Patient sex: M
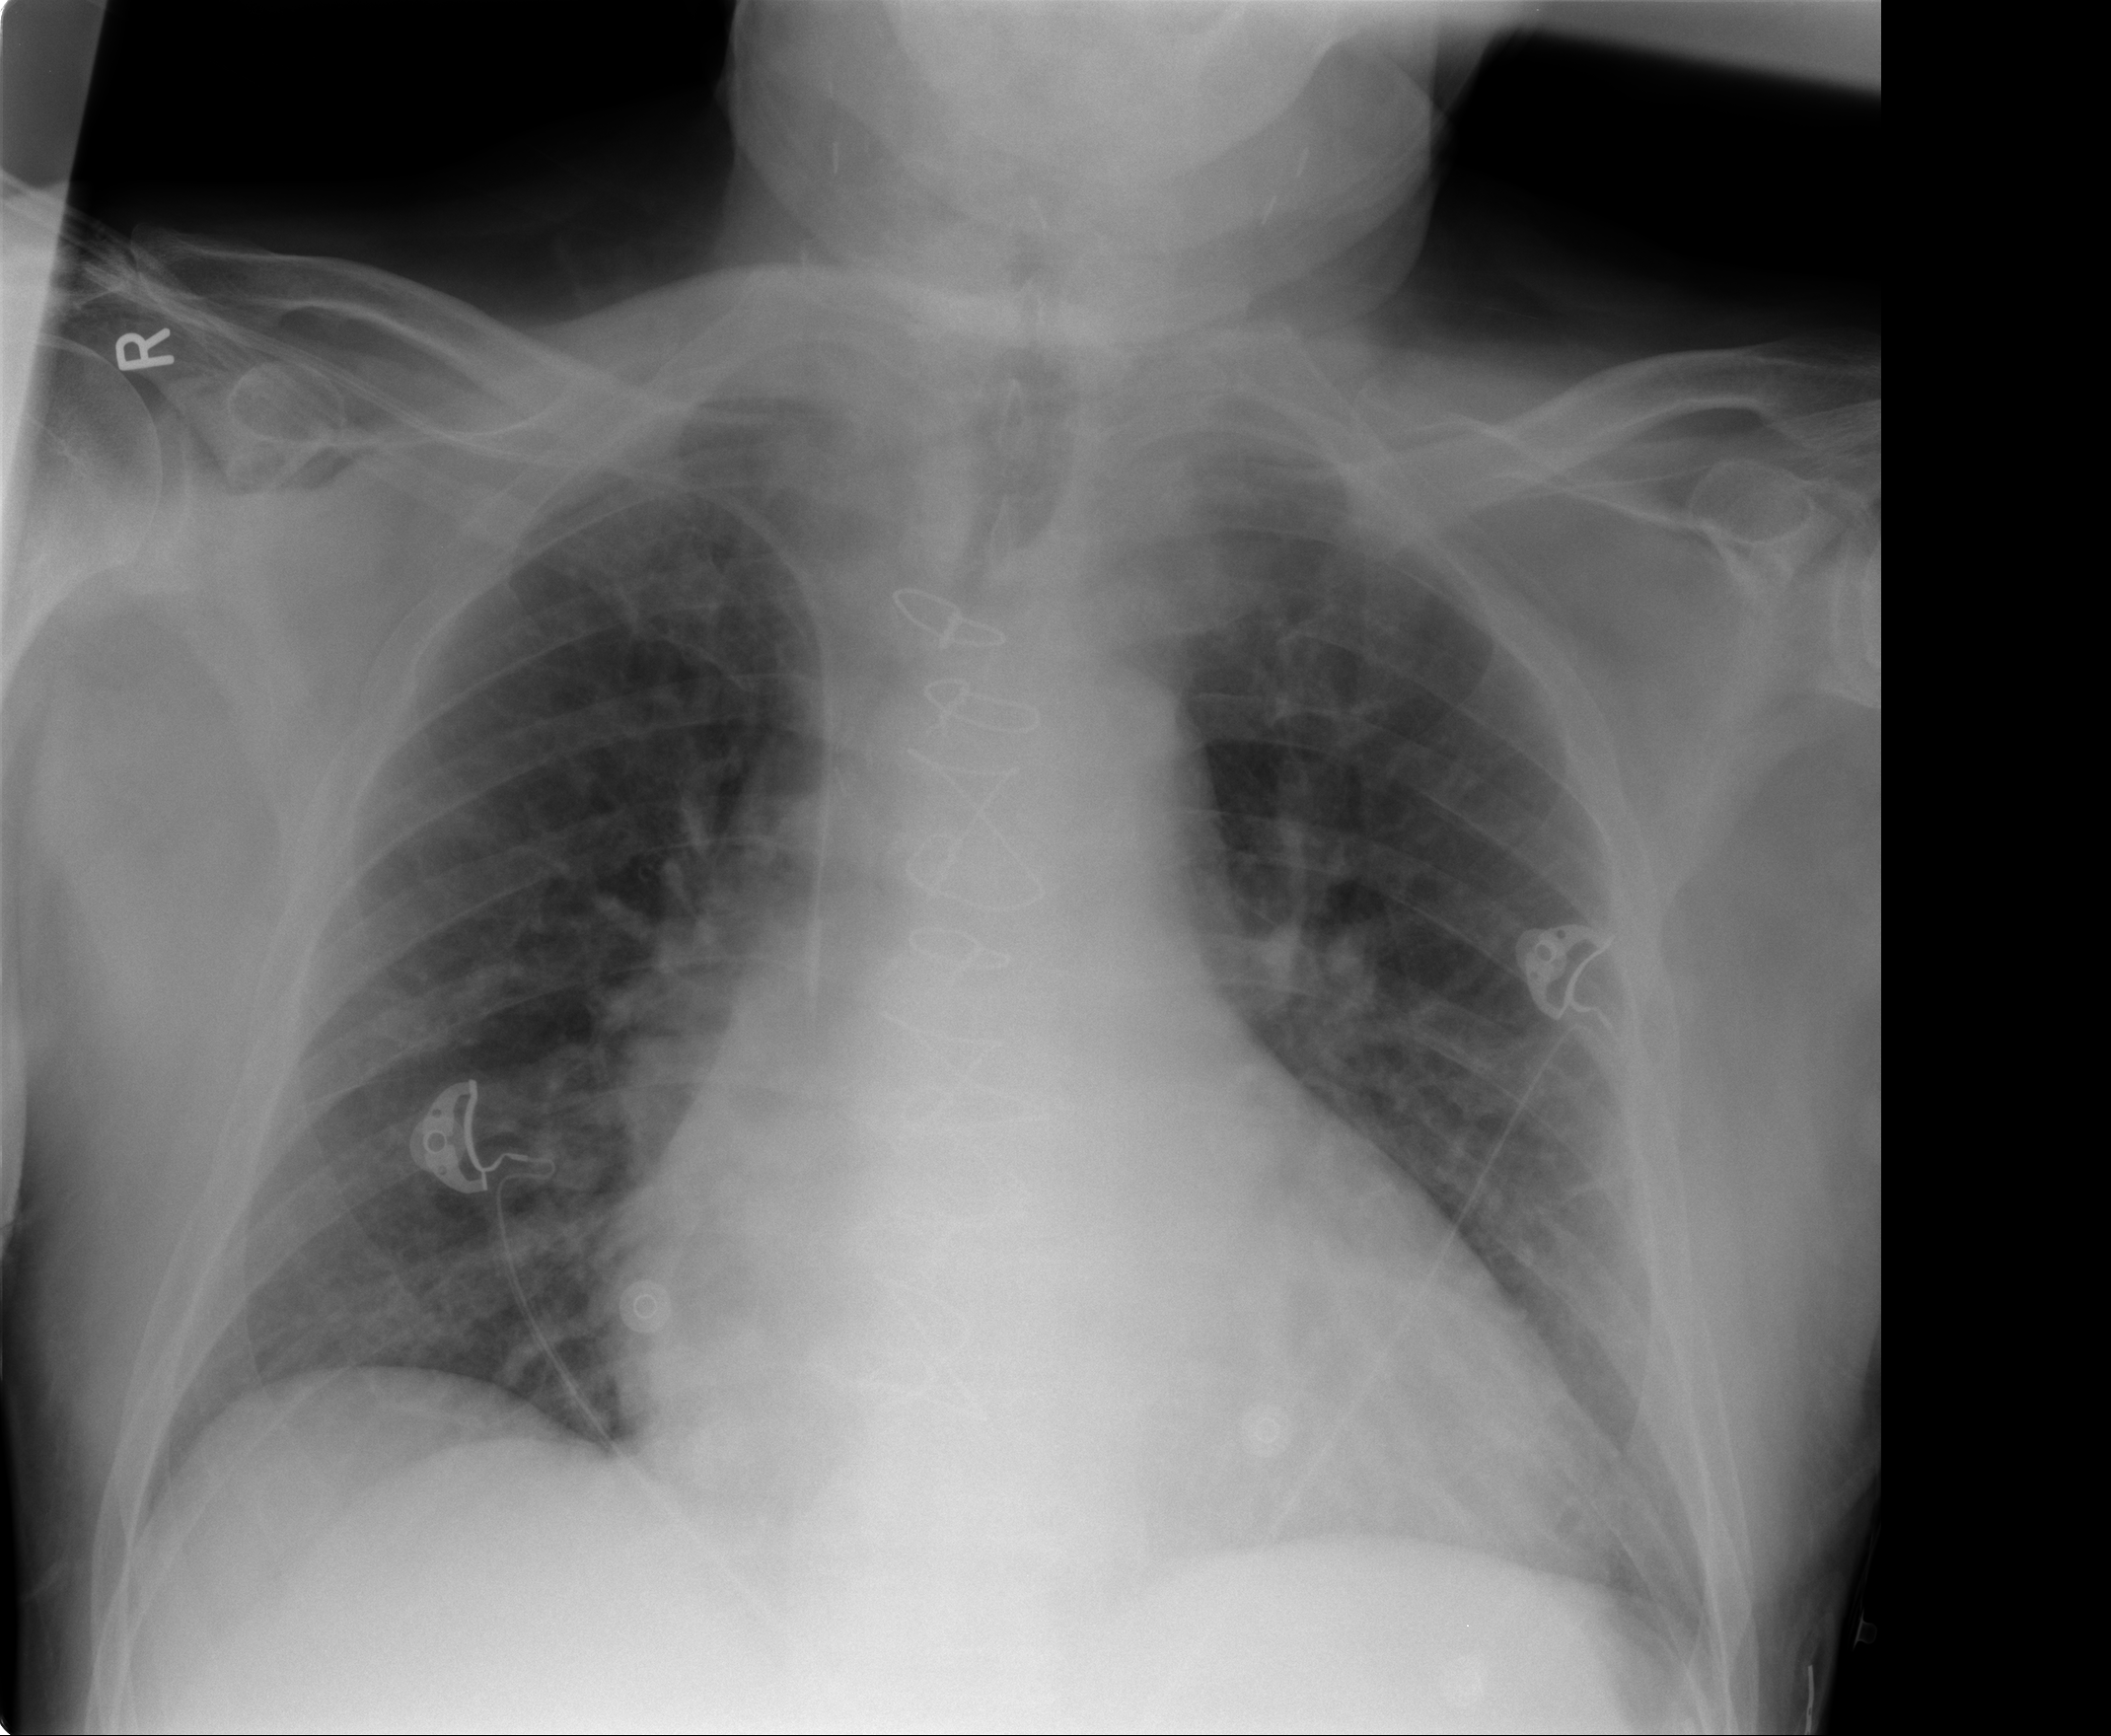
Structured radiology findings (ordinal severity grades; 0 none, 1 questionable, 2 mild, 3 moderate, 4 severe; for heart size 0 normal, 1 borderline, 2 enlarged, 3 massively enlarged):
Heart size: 2
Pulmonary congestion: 0
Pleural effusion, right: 0
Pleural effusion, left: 0
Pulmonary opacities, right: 0
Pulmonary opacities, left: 0
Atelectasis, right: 0
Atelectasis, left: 2